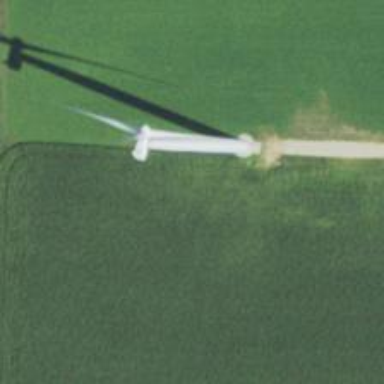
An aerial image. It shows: Wind generator powered by wind turbines of horizontal axis type. It is manufactured by Vestas.